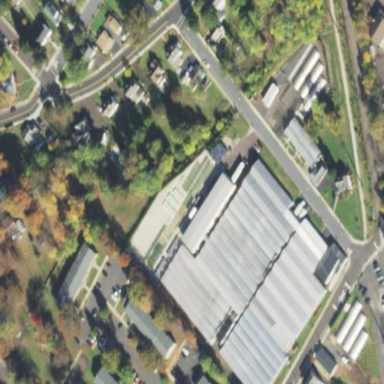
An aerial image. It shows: Greenhouse used for horticulture.